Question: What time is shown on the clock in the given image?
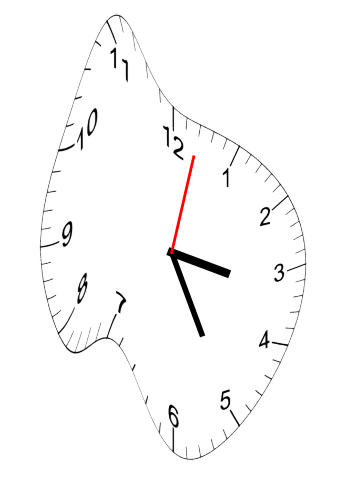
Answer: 03:25:02